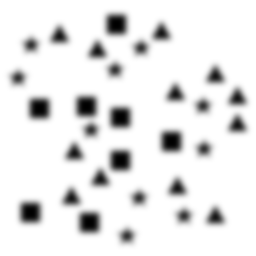
Squares: 8
Triangles: 12
Stars: 10
Total shapes: 30